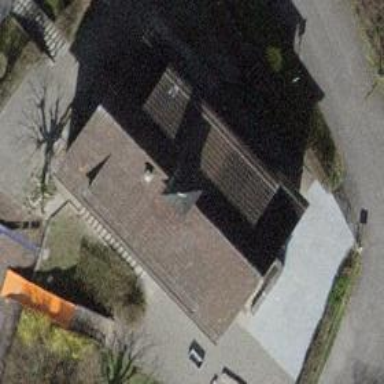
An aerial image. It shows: Kindergarten.